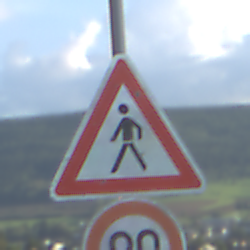
Verkehrszeichen: FussgaengerRechts
Zusatzzeichen unten: Geschwindigkeit90
Umgebung: Outdoor, Nature
Tageszeit: MorningAfternoon
Wetter: PartlyCloudy
Licht: Natural
Jahreszeit: NotSpecified
Kontrast: HighContrast